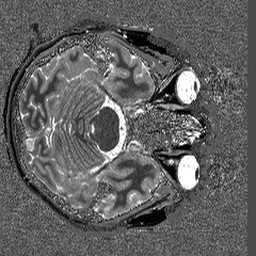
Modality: T1map
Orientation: axial
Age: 29
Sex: female
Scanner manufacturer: siemens
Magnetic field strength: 3 T
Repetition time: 5 s
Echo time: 0.00298 s